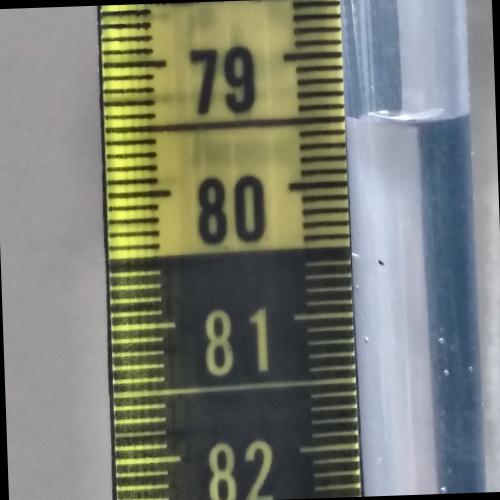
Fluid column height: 79.5 cm